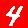
Digit: 4